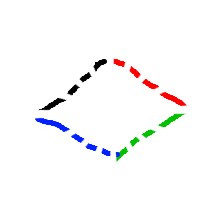
Shape: rhombus